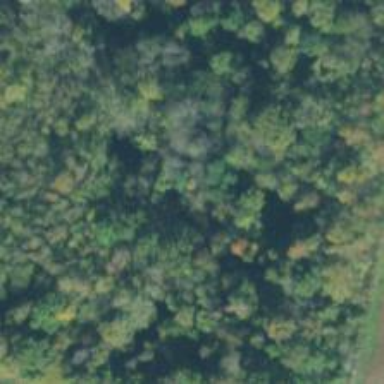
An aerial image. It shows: Forest area.